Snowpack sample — Buffalo Mountain, Silverthorne, Colorado, USA (2/22/26, 2:02 PM MST)
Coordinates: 39.622, -106.113
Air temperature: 33 °F
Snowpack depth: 63 cm
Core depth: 30 cm
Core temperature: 26.6 °F
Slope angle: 11°, slope face: 116°
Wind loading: low
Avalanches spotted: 0
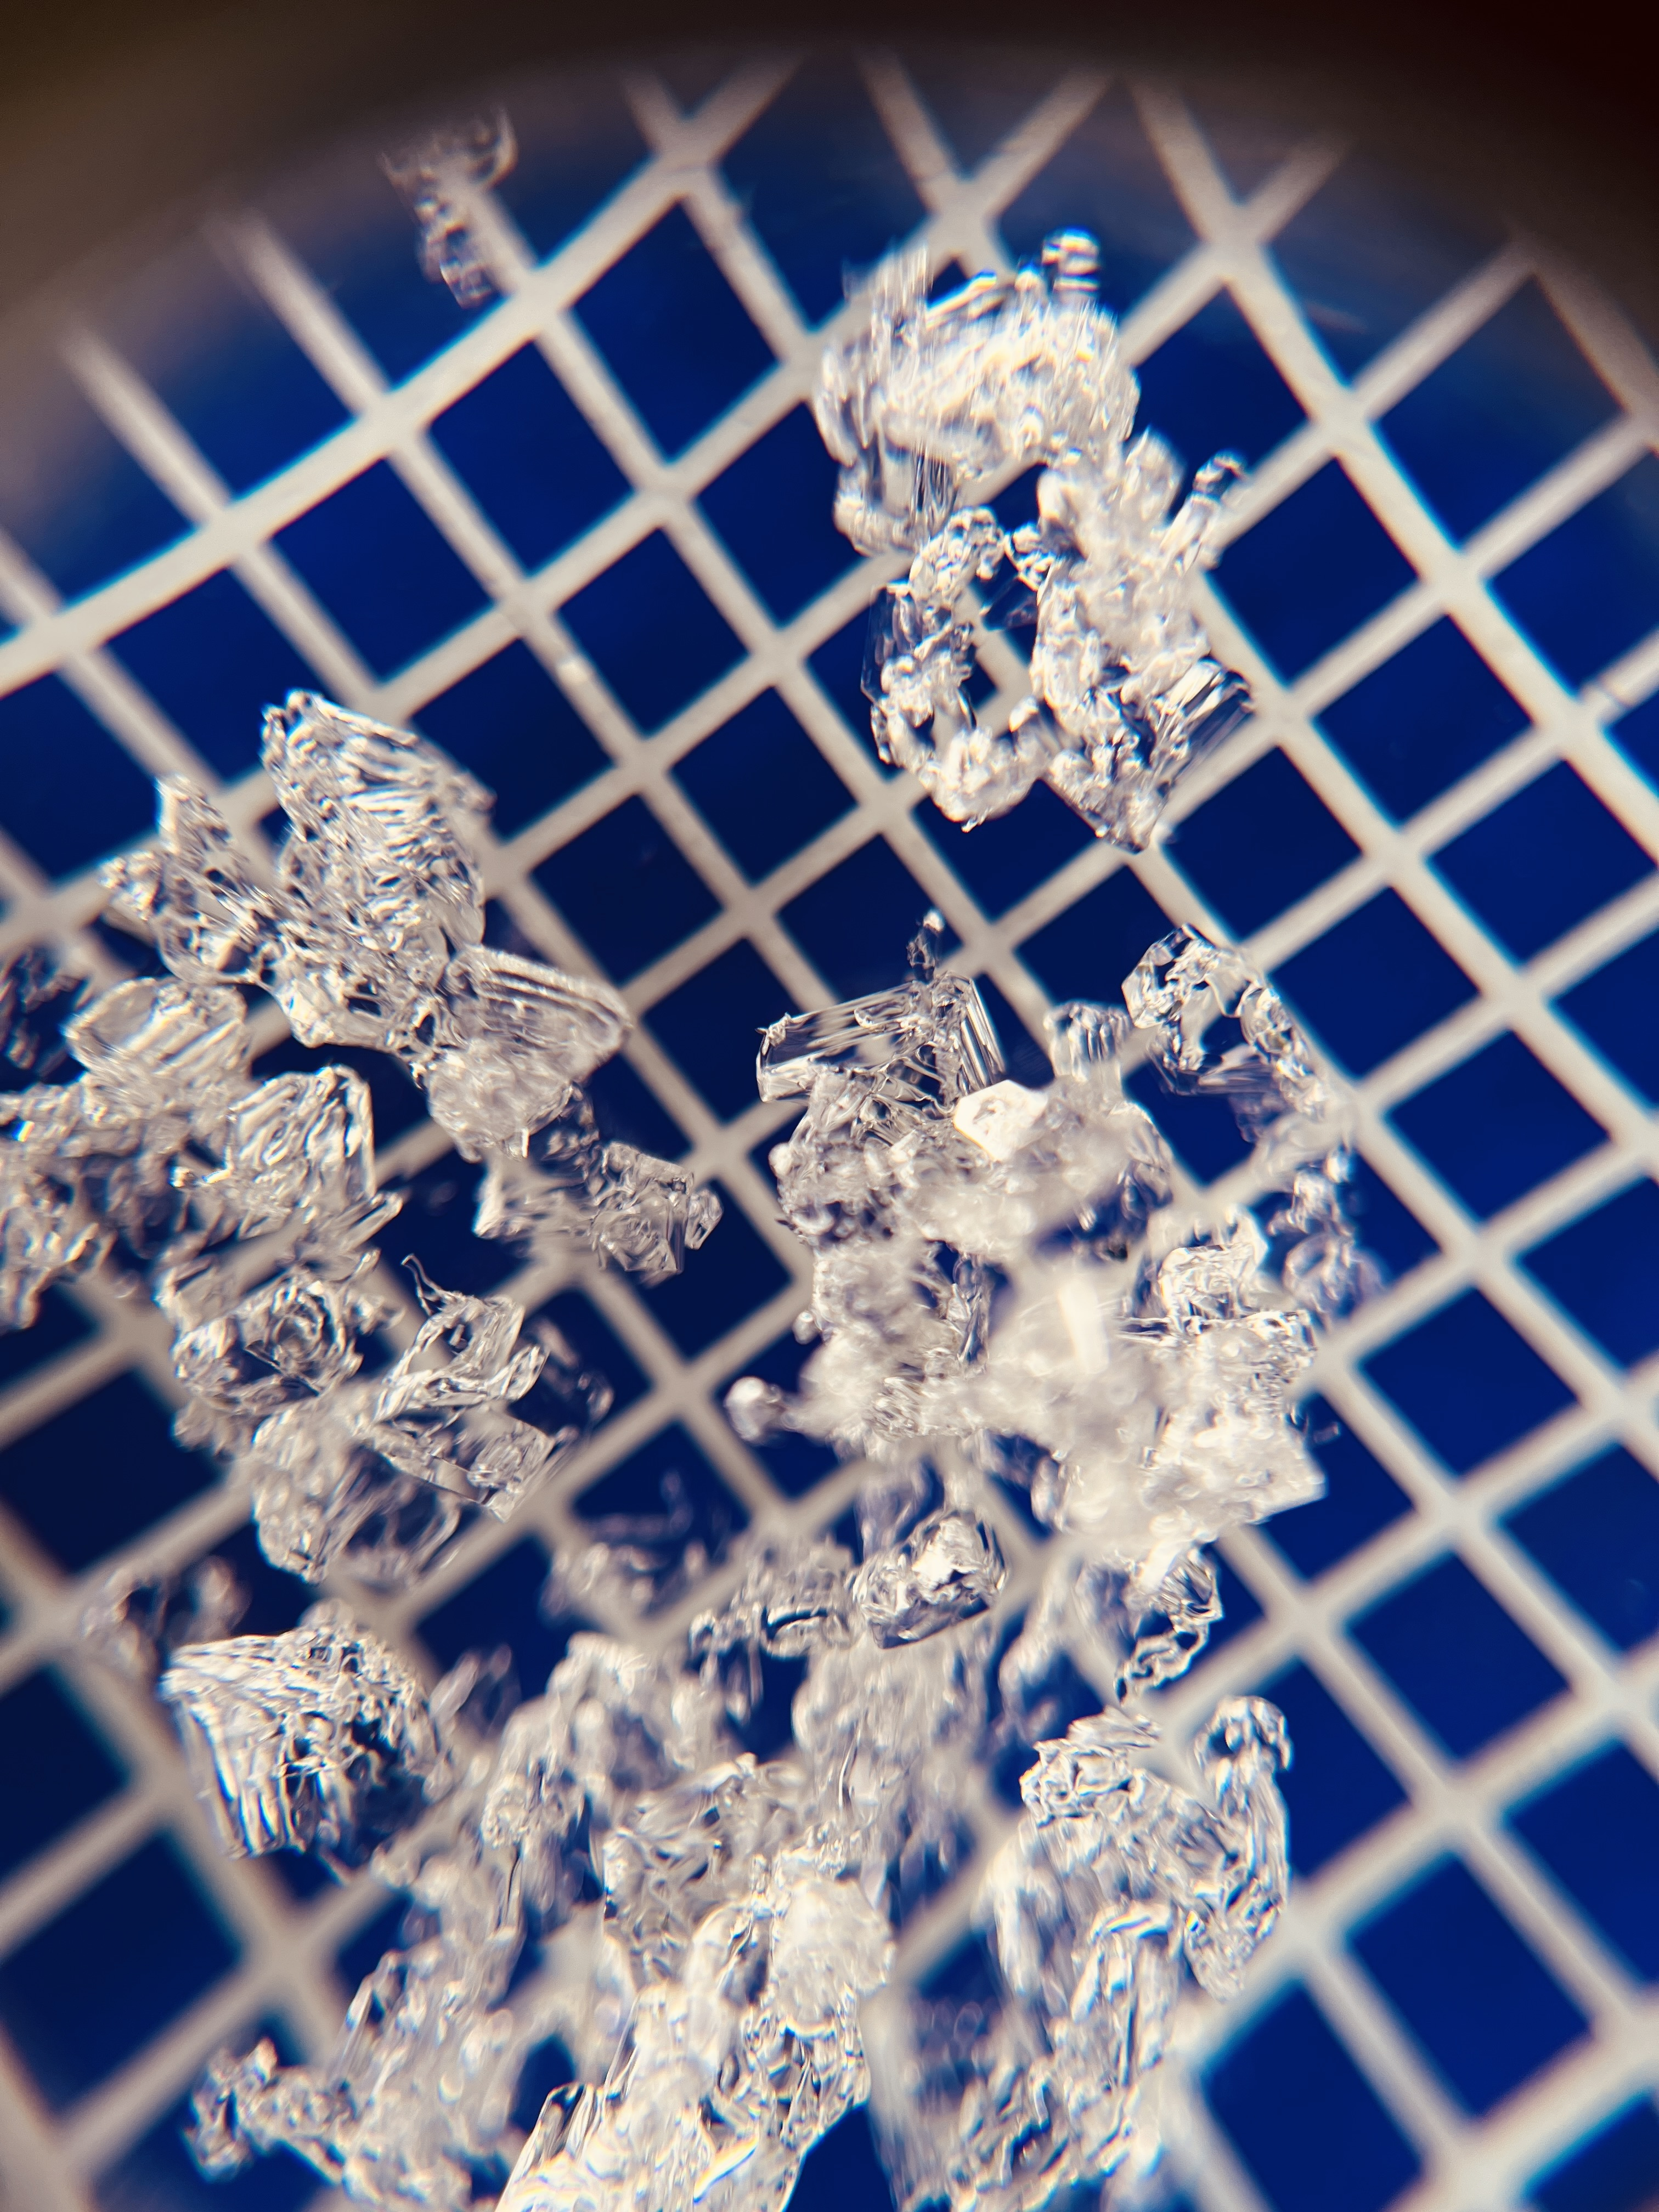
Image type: magnified_profile
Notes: In a firebreak similar to site 1, minimal wind loading with no spotted avalanches (not many faces in view though)